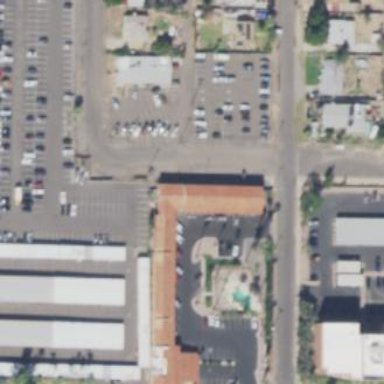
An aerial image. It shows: Hotel building.